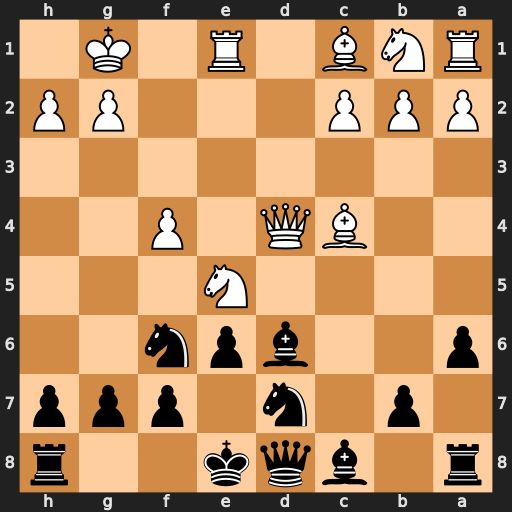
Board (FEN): r1bqk2r/1p1n1ppp/p2bpn2/4N3/2BQ1P2/8/PPP3PP/RNB1R1K1
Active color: b
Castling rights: kq
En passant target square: -
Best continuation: Bc5 Qxc5 Nxc5